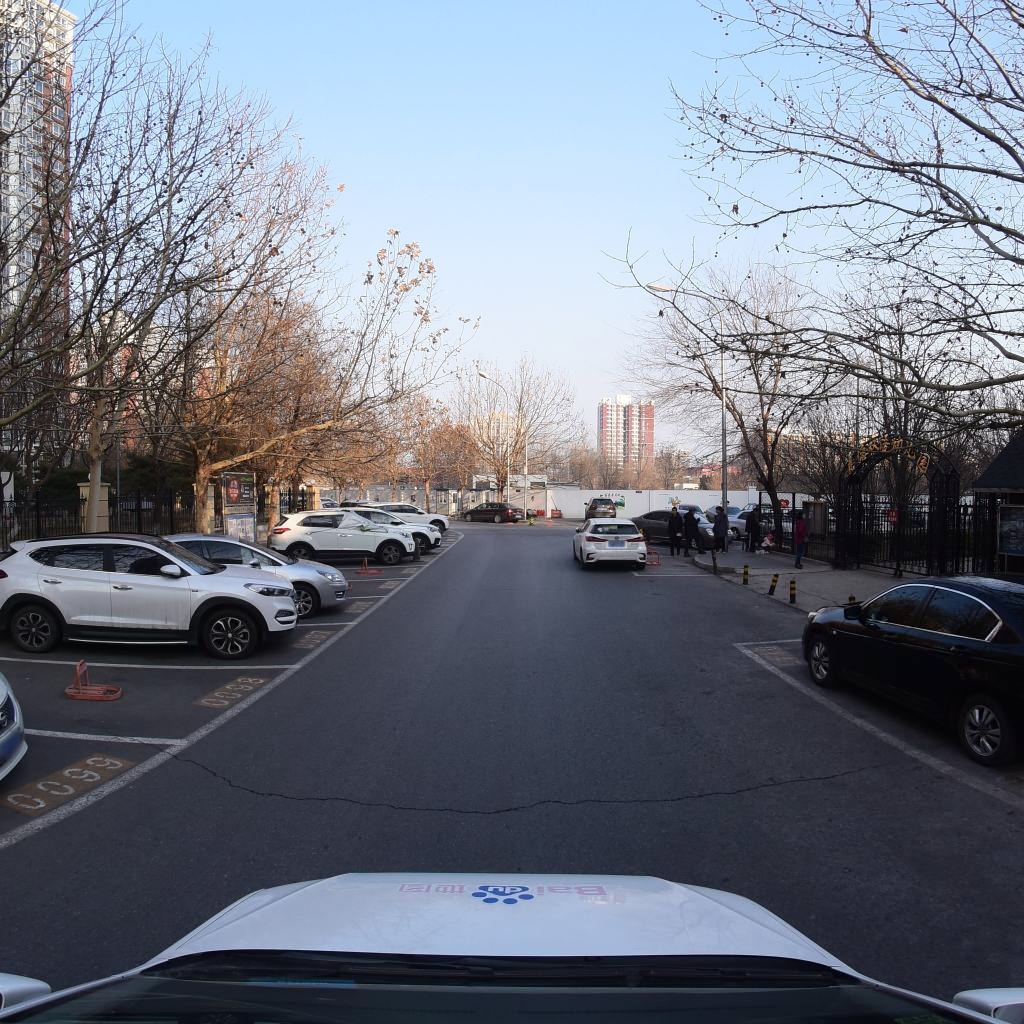
Region: Fengtai
Road damage annotations: transverse crack